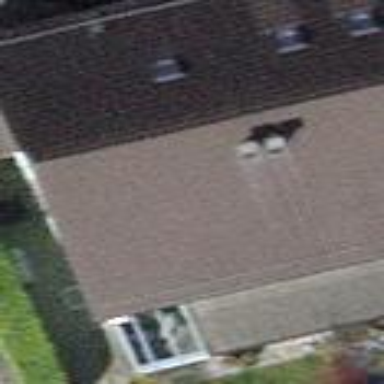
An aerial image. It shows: Semi-detached house with gabled roof.